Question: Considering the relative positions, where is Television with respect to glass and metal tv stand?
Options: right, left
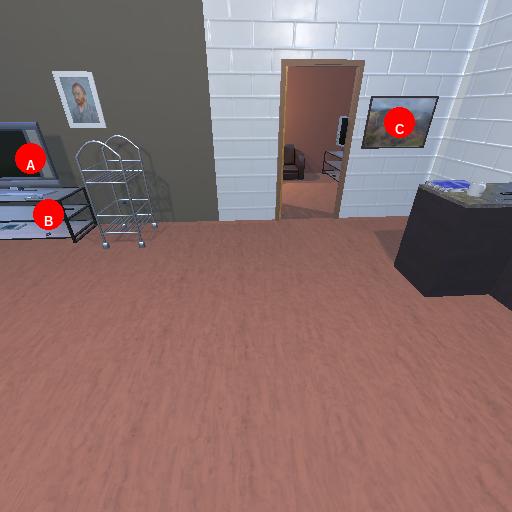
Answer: right